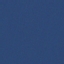
Land use / land cover class: SeaLake